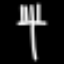
Label: fork